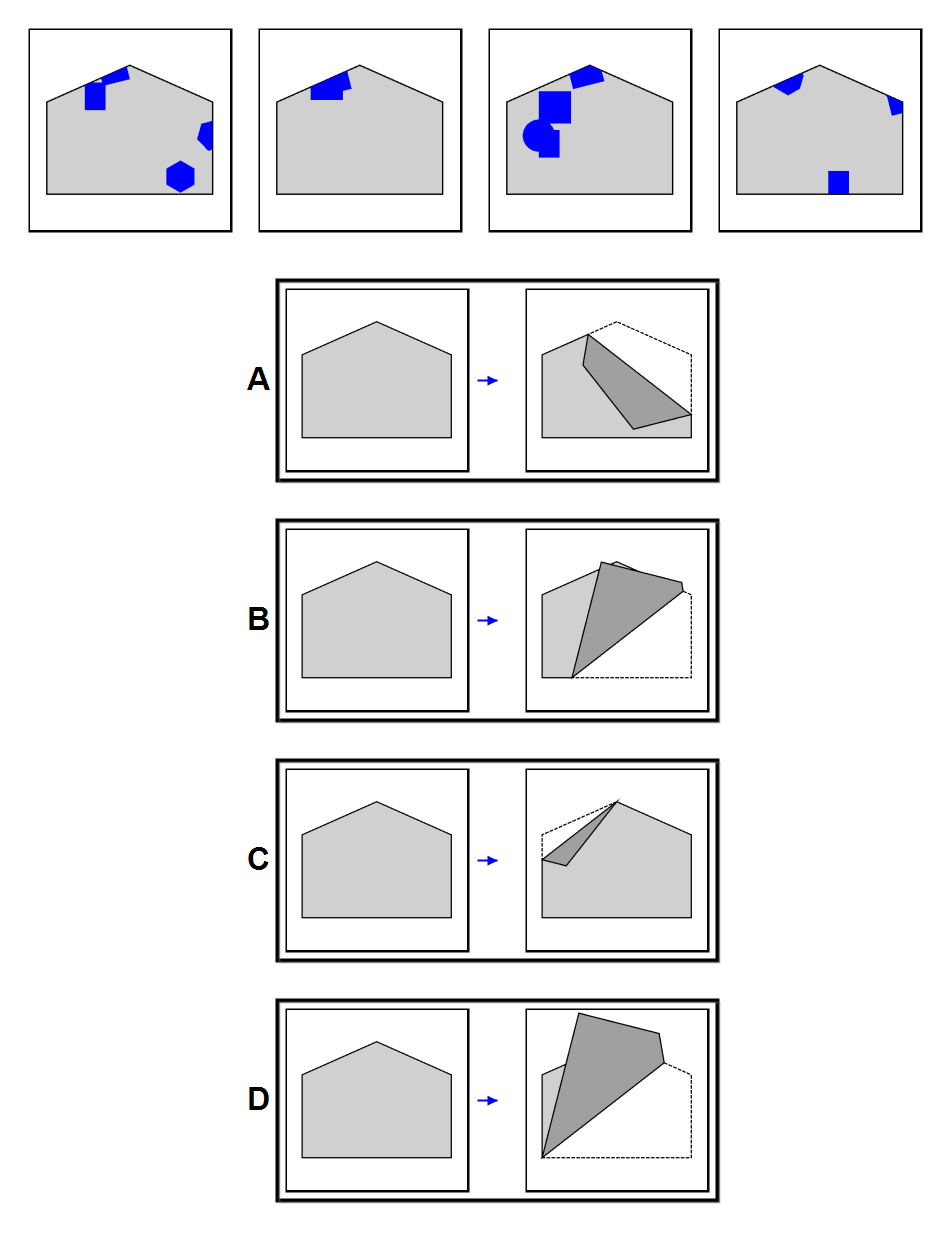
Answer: A